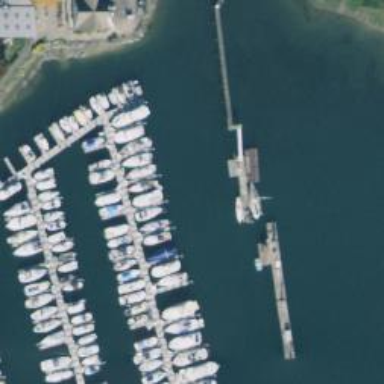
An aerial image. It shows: Man-made pier.